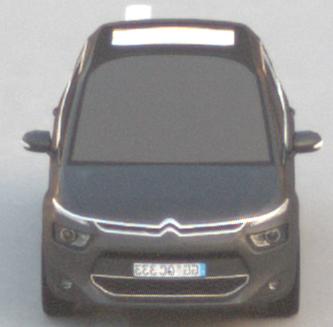
Make: Citroen
Model: Grand C4 Picasso VTi 120
Detailed model: Grand C4 Picasso (II)
Model produced from: 2013/10
Model produced until: 2015/02
Doors: 5
Color: gray
Road condition: dry road
Daytime: sunrise or sunset
Contrast: low contrast